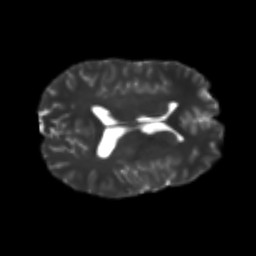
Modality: T2w
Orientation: axial
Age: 19
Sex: male
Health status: healthy
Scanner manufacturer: philips
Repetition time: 7.478 s
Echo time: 0.08753 s